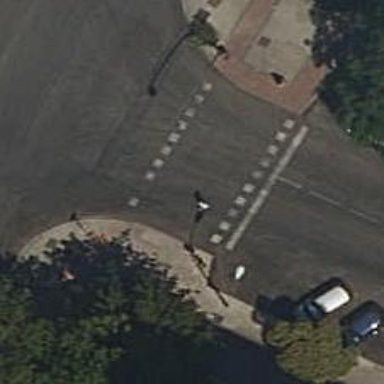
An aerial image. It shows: Asphalt footway with crossing equipped with traffic signals.